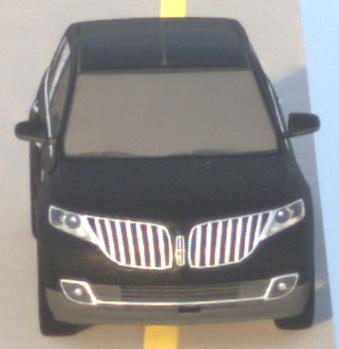
Make: Lincoln
Model: MKX
Detailed model: Gen. 1 CD3
Model produced from: 2010
Model produced until: 2015
Doors: 5
Color: black
Road condition: dry road
Daytime: sunrise or sunset
Contrast: low contrast